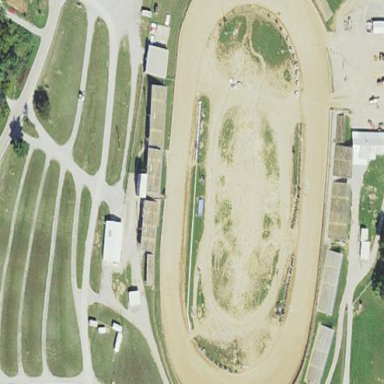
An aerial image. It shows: Motor sport raceway.